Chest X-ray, PA view. Patient: 55 years old, sex F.
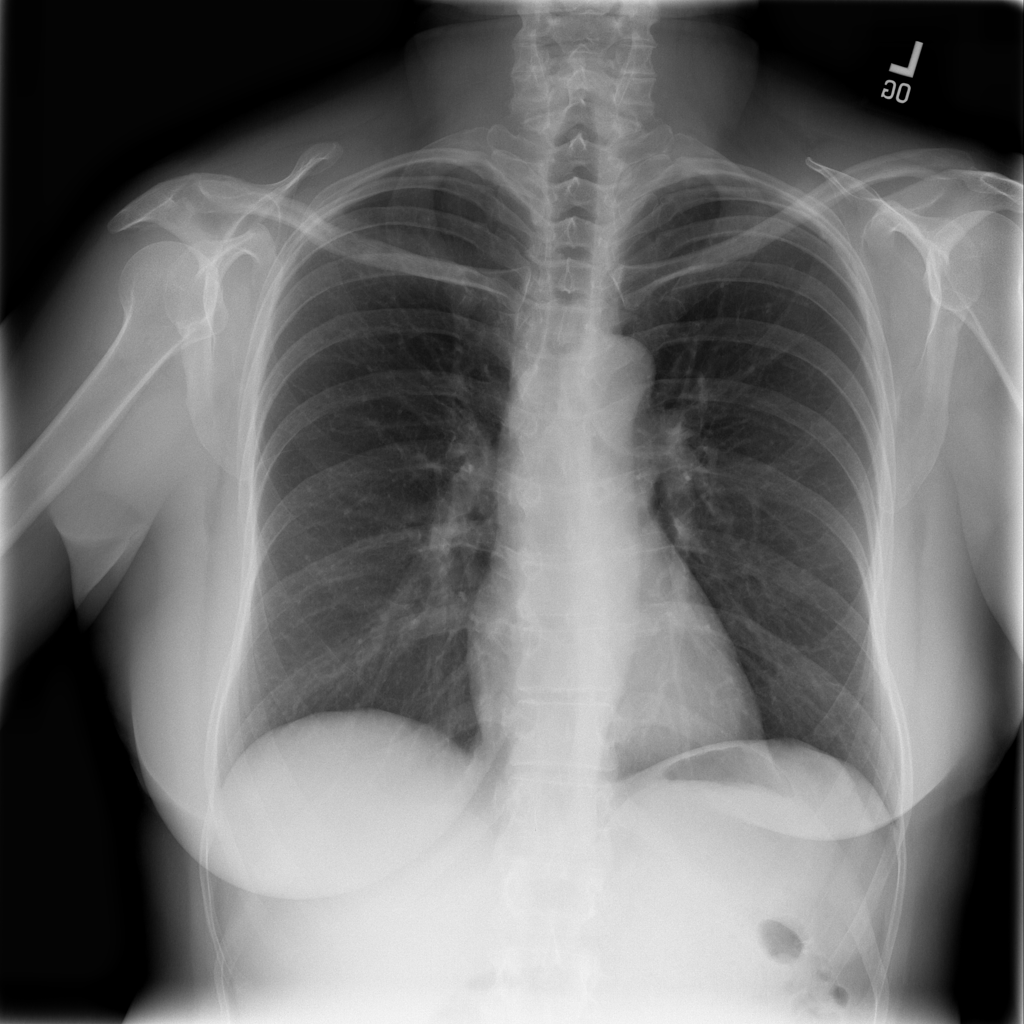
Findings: Pleural_Thickening